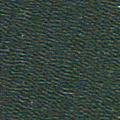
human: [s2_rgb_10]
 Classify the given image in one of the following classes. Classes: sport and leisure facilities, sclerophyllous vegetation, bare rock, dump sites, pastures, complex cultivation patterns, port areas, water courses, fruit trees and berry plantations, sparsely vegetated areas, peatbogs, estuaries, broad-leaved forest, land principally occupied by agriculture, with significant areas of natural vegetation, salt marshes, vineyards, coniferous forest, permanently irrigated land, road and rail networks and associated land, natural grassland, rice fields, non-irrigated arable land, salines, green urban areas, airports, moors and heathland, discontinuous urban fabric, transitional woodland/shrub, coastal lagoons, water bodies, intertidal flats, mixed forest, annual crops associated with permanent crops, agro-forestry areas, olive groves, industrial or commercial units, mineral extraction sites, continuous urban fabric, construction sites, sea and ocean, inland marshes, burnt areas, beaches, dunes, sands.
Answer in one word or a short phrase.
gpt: sea and ocean